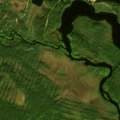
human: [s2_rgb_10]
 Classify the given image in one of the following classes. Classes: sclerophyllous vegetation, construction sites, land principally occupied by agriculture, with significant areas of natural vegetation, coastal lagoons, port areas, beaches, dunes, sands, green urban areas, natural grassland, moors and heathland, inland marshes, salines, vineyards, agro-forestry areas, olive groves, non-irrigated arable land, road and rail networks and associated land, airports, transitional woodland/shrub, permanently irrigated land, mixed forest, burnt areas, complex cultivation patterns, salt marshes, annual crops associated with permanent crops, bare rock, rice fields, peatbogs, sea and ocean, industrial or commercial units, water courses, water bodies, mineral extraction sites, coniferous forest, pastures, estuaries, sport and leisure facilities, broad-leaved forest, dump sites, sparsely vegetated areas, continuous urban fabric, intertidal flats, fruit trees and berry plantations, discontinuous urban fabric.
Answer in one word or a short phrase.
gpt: coniferous forest, transitional woodland/shrub, peatbogs, water bodies